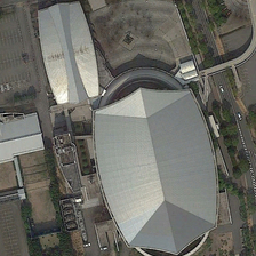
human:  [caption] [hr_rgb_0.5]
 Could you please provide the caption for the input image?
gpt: Next to the two oval gray conference centers, there is a bare piece of land.

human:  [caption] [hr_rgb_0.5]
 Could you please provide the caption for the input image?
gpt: Next to the two gray oval conference centers is the bare ground.

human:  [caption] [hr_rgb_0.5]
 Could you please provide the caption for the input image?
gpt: Next to the two oval gray conference centers is a bare piece of land.

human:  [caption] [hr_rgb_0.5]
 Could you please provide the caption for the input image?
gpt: Next to the two oval gray conference centers, there is a bare piece of land.

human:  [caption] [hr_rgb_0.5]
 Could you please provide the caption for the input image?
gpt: Next to the two oval gray conference centers, there is a bare piece of land.